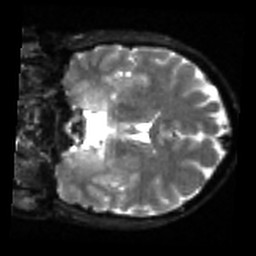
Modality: sbref
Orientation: coronal
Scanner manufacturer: siemens
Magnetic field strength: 3 T
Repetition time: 4 s
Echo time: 0.0594 s